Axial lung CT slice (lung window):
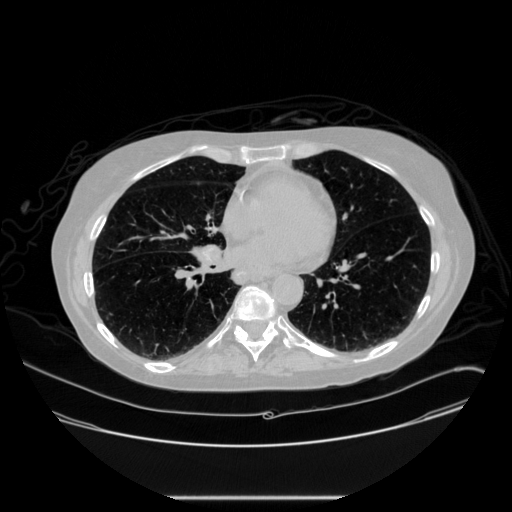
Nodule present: no